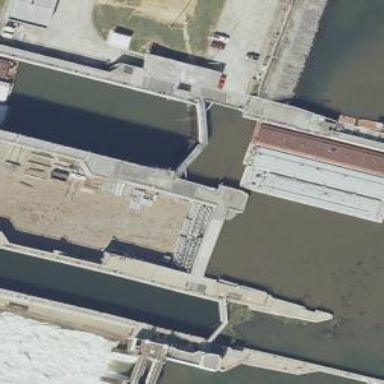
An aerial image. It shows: Lock gate along waterway.